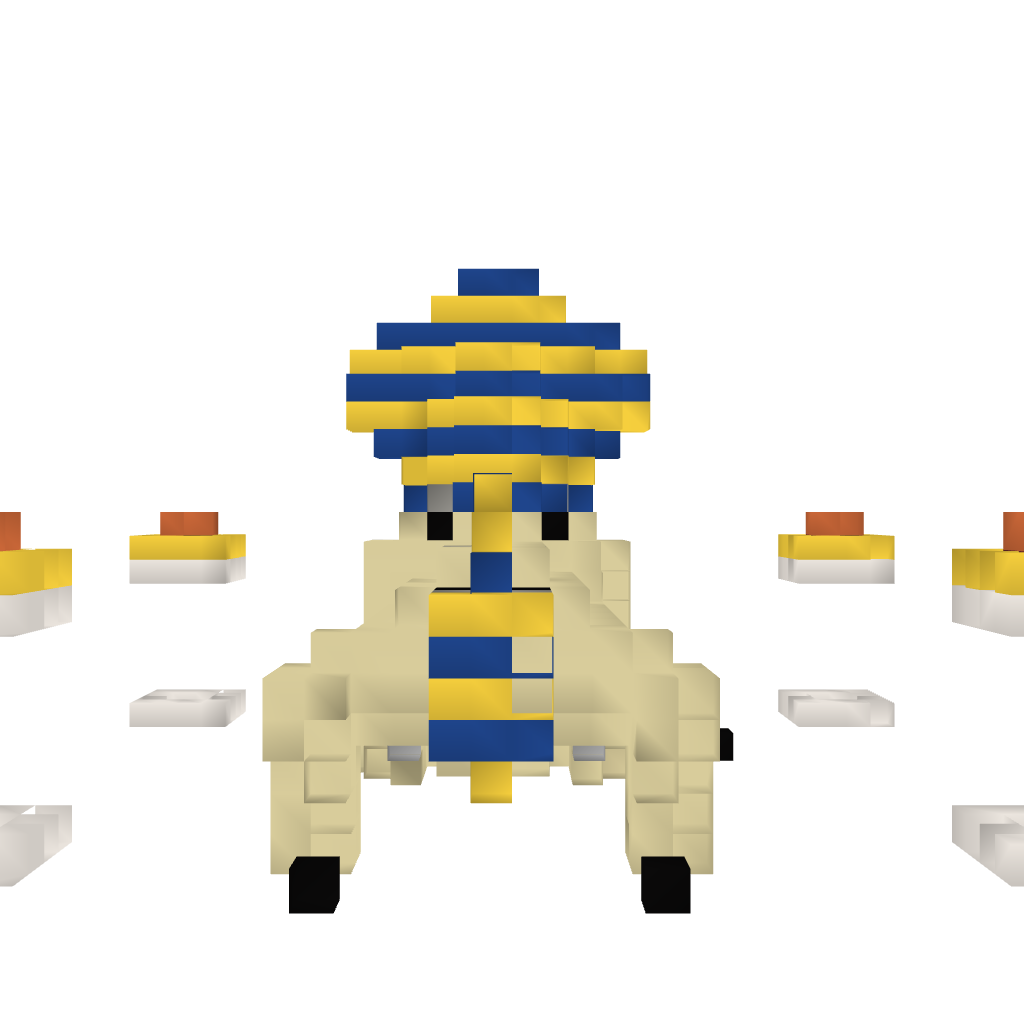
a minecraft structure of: Night Lit Sphinx